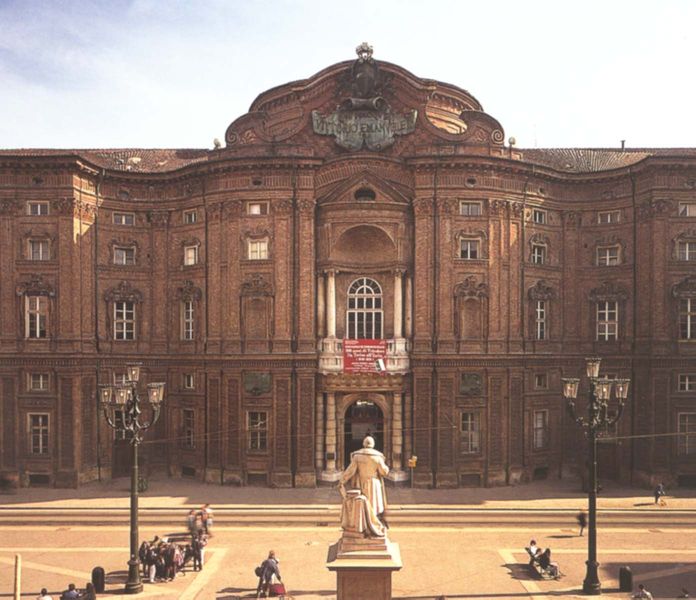
Titel: Turin, Palazzo Carignano
Künstler: Guarino Guarini
Standort: Turin, Palazzo Carignano (EU - I - Piemont)
Schlagwörter: blau, himmel, mann, schatten, wolken, frauen, menschen, braun, fenster, lampe, lampen, laterne, laternen, licht, marmor, männer, schwarz, strasse, säule, säulen, tür, dach, gebäude, haus, rot, schloss, wolke, menge, alt, architektur, stein, land, personen, leuchte, england, skulptur, statue, balkon, fassade, platz, bank, pilaster, treppe, treppen, stufen, plastik, foto, palast, denkmal, bahnhof, bänke, portal, wappen, reise, bibliothek, sitzbank, koffer, monument, ädikula, piazza, skulptr, skulptur+